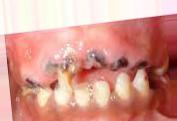
Condition: Caries